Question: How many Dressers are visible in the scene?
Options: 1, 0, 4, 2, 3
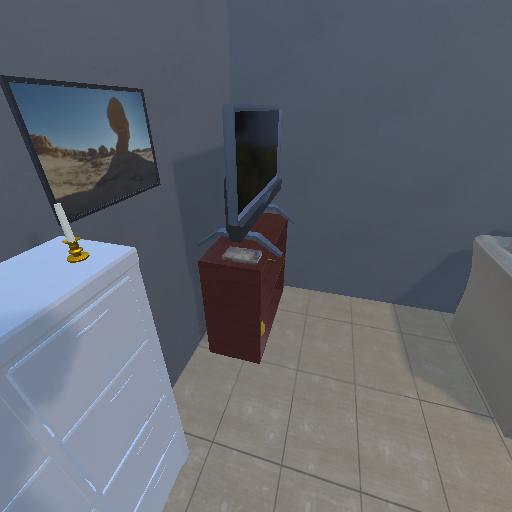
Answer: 1